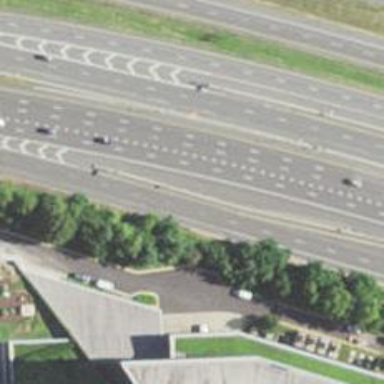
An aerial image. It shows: Asphalt motorway.